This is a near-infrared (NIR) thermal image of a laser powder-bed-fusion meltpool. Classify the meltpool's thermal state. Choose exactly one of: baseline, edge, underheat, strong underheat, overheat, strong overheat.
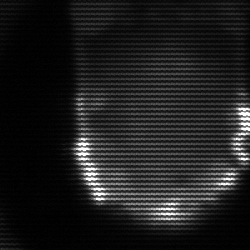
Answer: baseline